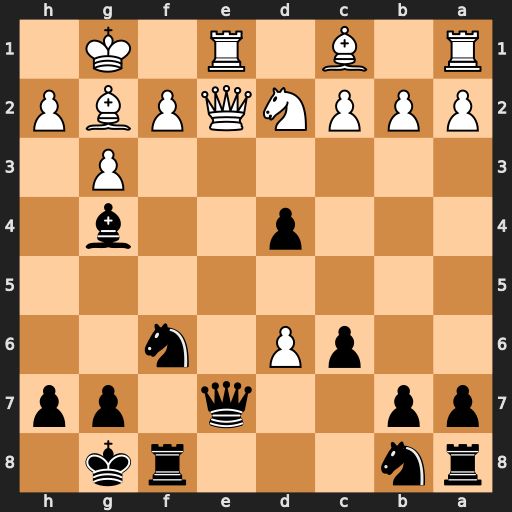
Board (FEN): rn3rk1/pp2q1pp/2pP1n2/8/3p2b1/6P1/PPPNQPBP/R1B1R1K1
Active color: b
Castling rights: -
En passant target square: -
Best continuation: Qxe2 Rxe2 Bxe2